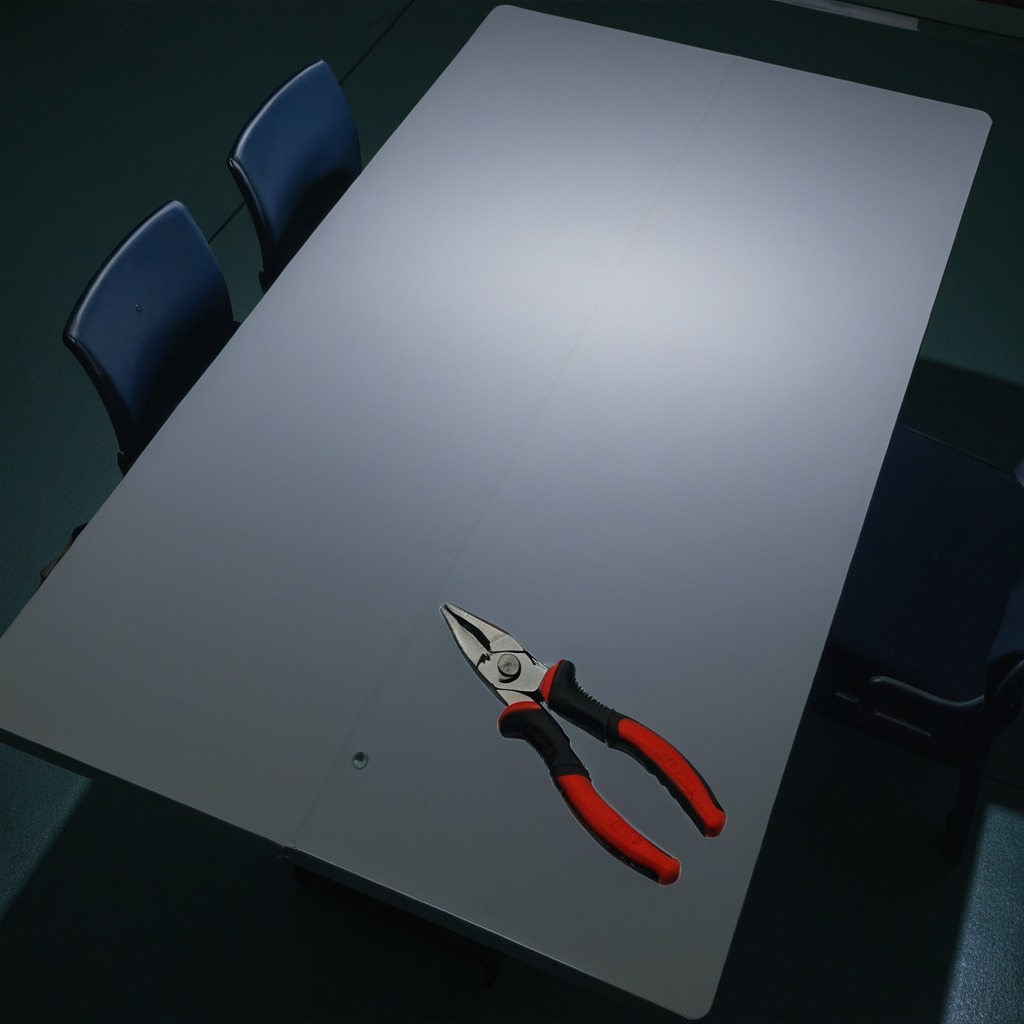
A plier lying on the table in the railway signal maintenance room.